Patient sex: M
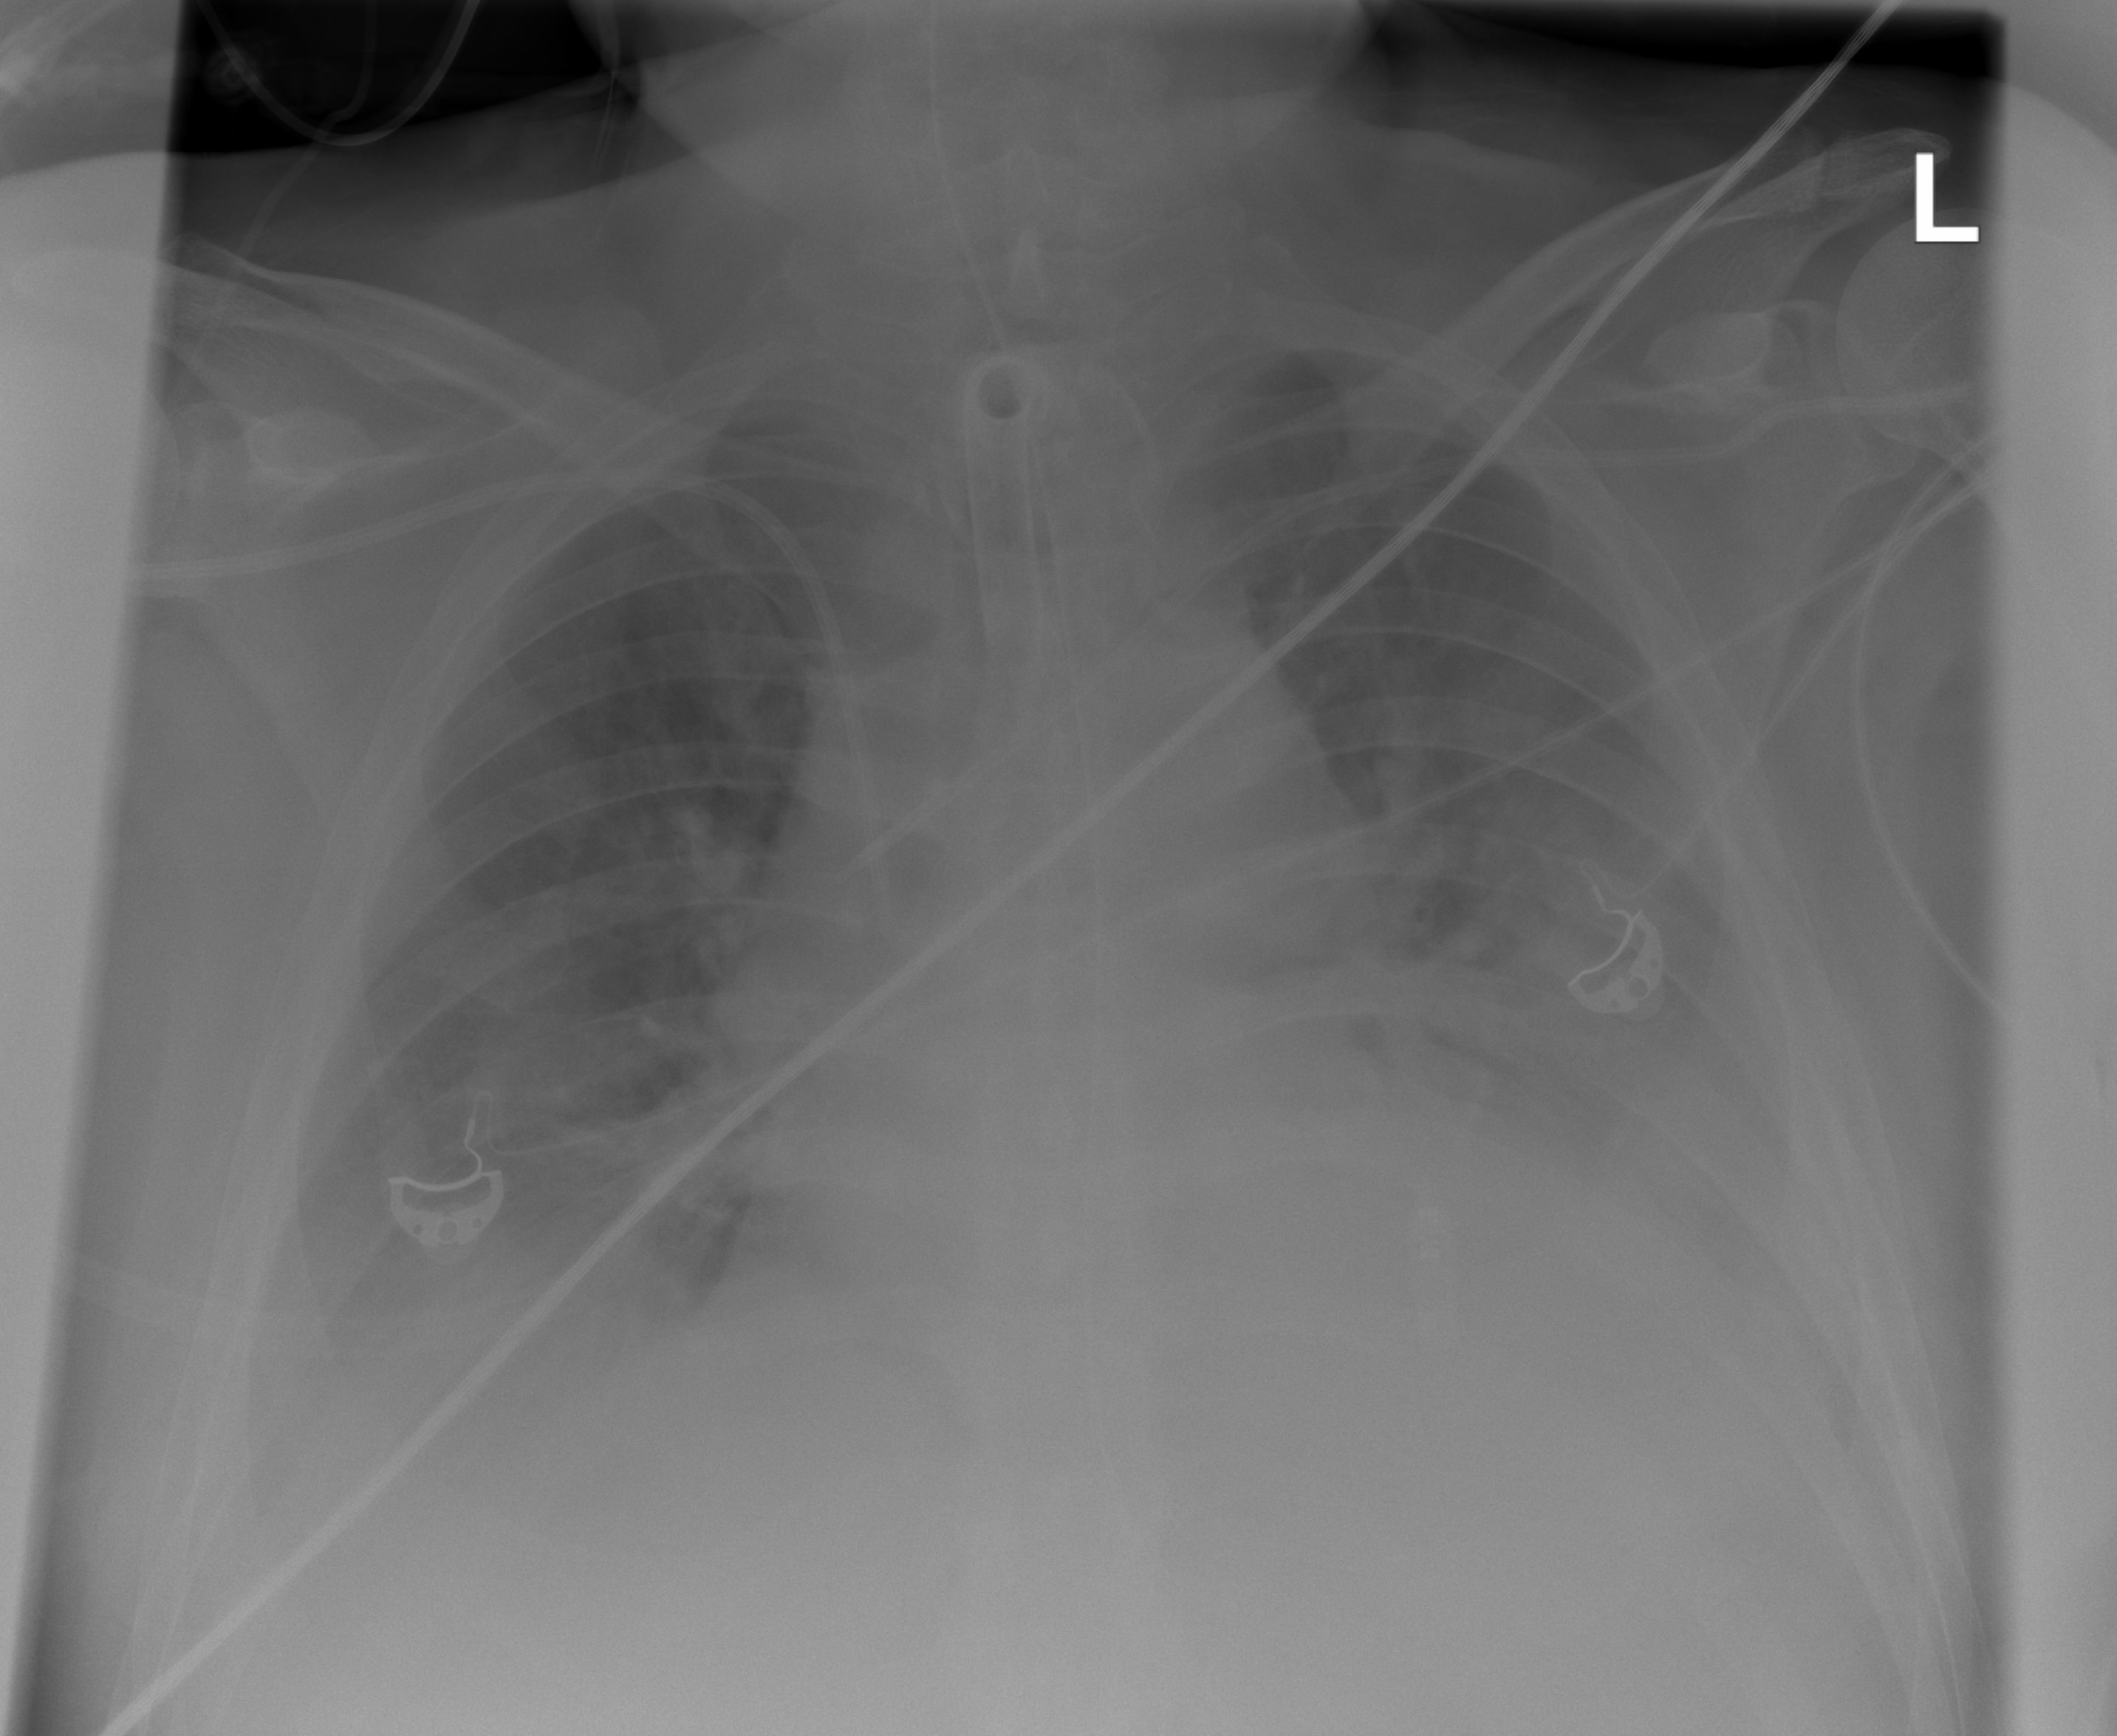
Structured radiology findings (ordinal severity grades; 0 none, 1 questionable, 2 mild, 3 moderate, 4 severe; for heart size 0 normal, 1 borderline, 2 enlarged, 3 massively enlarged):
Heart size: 3
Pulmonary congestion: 2
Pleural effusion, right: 2
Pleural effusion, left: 3
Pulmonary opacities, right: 0
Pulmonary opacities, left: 0
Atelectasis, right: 0
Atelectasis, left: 0